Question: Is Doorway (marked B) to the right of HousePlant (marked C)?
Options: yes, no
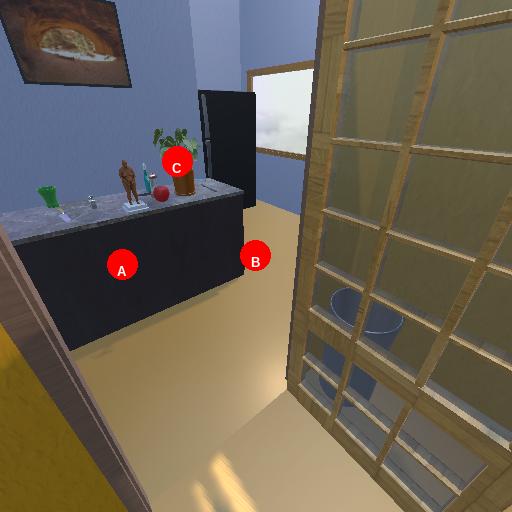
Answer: yes